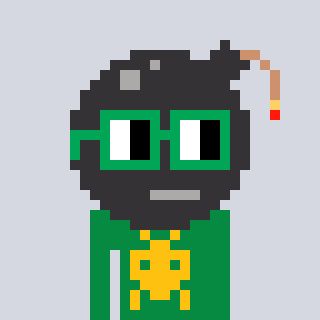
a pixel art character with square green glasses, a bomb-shaped head and a green-colored body on a cool background